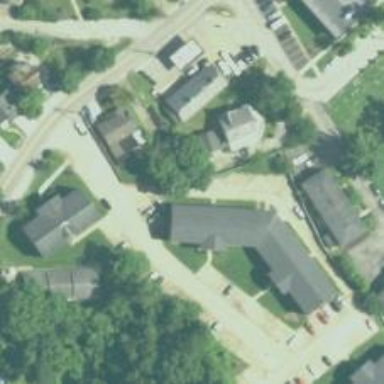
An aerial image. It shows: Alley classified as service road.